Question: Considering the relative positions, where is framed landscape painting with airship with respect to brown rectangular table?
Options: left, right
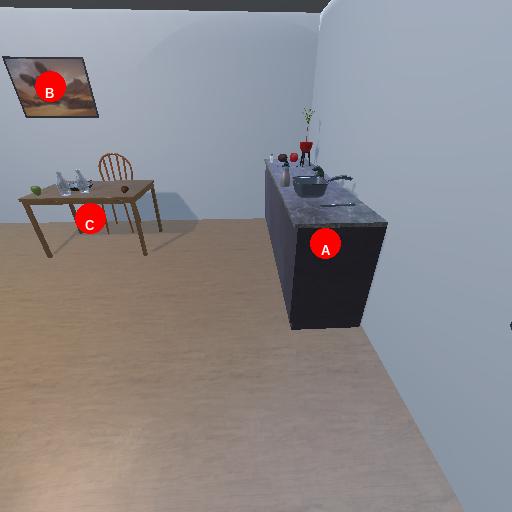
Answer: left